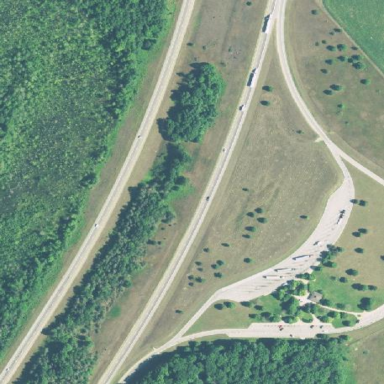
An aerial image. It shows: Rest area on the road.